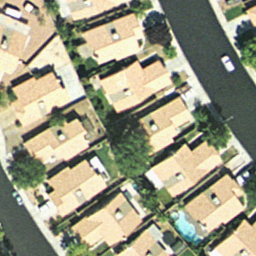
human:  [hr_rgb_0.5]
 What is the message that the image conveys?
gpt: dense residential